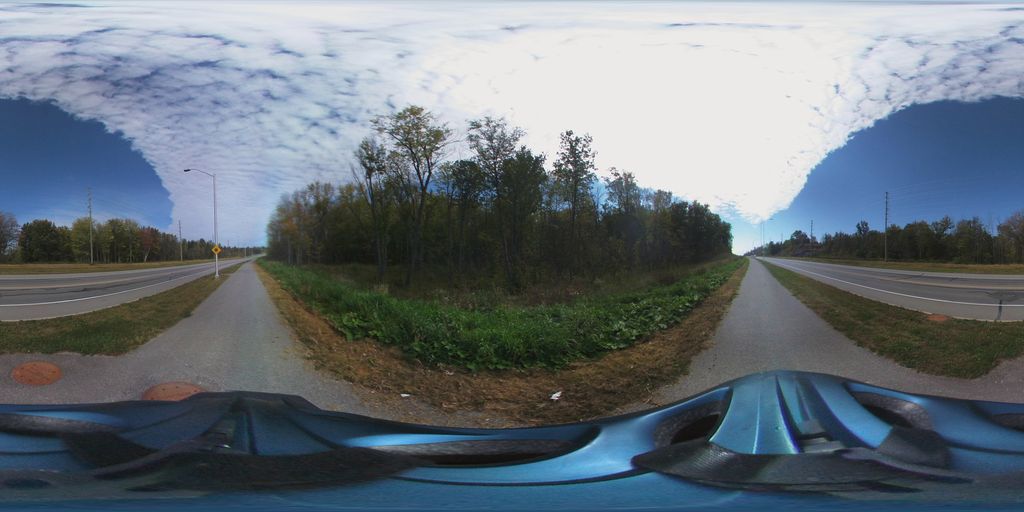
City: ottawa-gatineau